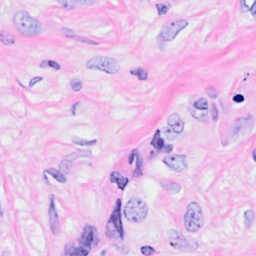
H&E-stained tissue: Breast